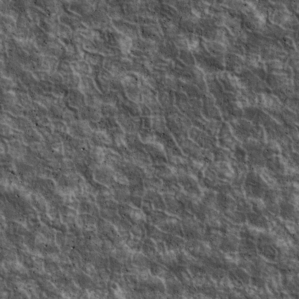
Label: non_frost